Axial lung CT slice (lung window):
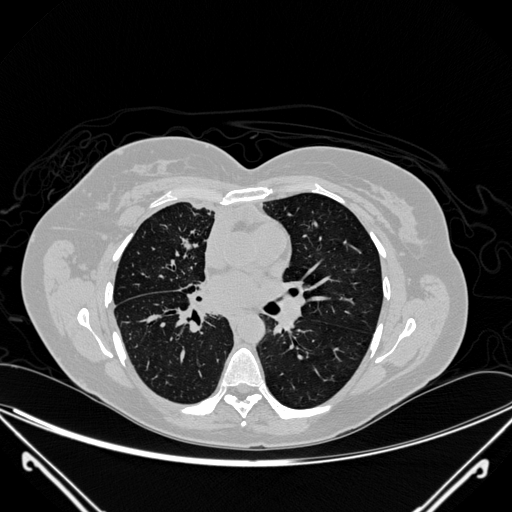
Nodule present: yes
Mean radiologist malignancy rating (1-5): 3.25